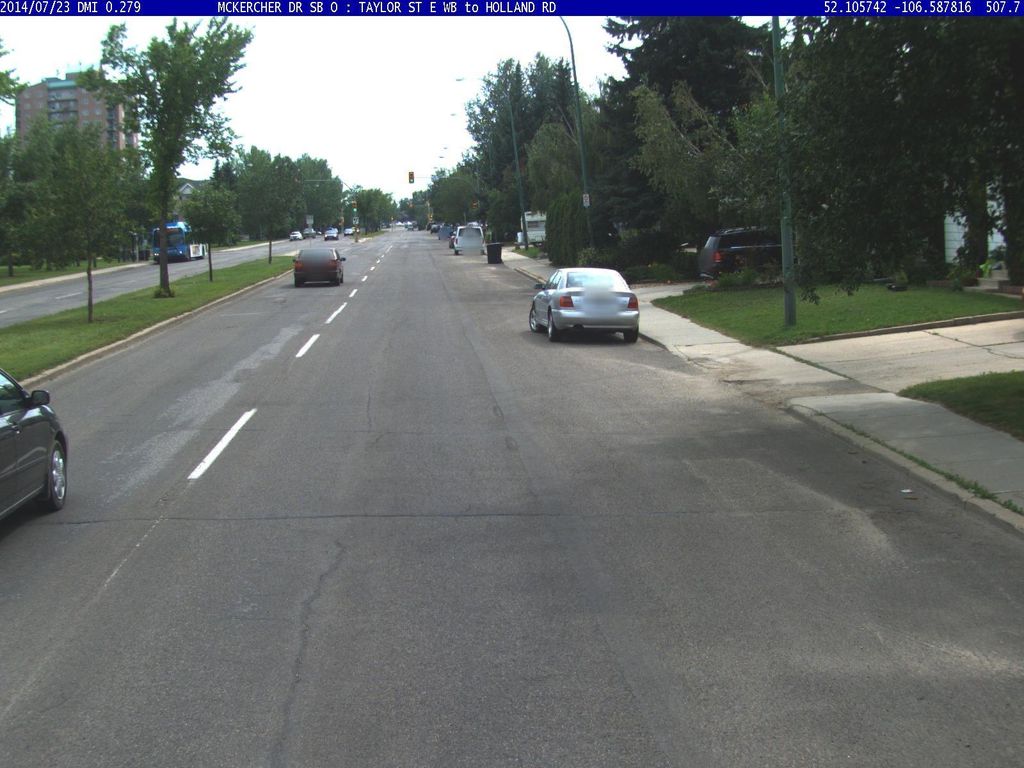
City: saskatoon